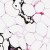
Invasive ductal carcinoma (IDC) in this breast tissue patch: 0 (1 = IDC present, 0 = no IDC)